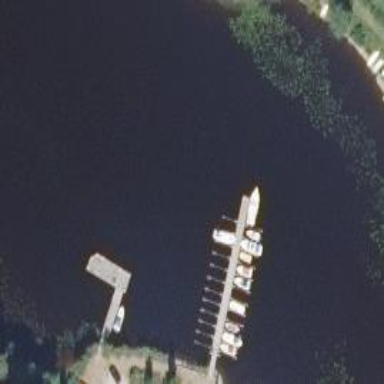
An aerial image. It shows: Marina on leisure land.